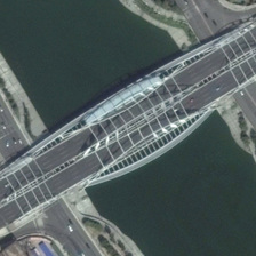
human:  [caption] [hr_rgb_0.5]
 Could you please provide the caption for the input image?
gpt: A wide two-way bridge spans the dark blue river.

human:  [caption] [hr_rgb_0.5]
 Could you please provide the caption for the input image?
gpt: The bridge over the river is of steel structure.

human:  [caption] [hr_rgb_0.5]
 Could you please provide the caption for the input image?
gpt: A wide two-way bridge extends to the dark blue river.

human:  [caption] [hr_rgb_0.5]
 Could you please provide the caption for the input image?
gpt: The bridge across the river is made of steel.

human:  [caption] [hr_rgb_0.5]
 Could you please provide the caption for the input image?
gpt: A wide two-way bridge extends along the dark blue river.